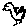
Label: bird